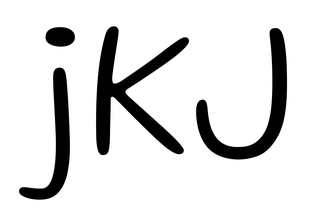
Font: Gluten_ExtraLight